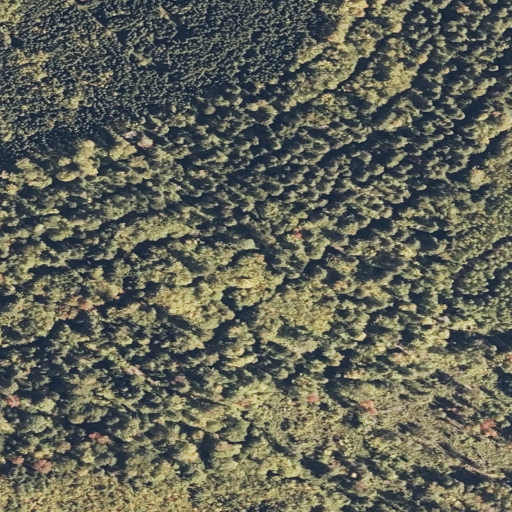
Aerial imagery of ridge(s) in Maine named Twombly Ridge containing evergreen forest, mixed forest, deciduous forest, and shrub